Question: Today our user reported that saving his CV does not work, that it does not save his Skills, languages, driving license level, schools and prev. employments.
That is the Collection forms that i use on 2 parts of website (CV and Offers)...
Funny is that we tested it before going live and running live from IE6 to any other newer browser.
Collections is added correctly using "add foobar record" button, when there is any record in DB it appears in edit correctly, when i edit these existing it will be saved, if i remove them than they will be removed.
But when i add new, these new records is not in Form post data. I cant understand if its part of form, html is rendered correctly, why it does not include it in post...
These collections works with Offer entity, saved updated added... no problem. i have checked the controller code, the javascript code, the entity code, the html code, the collection templates, the form types..
Here is DB structure:

here is how i add collection in botz CV and Offer
'''
<div class="tbl">
<div class="row">
<div class="col" style="text-align: center; width: 100%;">Pocitacove znalosti</div>
</div>
<div class="divider"></div>
<div class="skills" data="0" data-prototype="{% filter escape %}{% include 'TvarplastTopzamBundle:Collections:SkillCollection.html.twig' with {'form': form.skills.vars.prototype} %}{% endfilter %}">
{% for skill in form.skills %}
<div class="row">
{% include 'TvarplastTopzamBundle:Collections:SkillCollection.html.twig' with {'form': skill} %}
</div>
<script type="text/javascript">$(".skills").data("index", {{ loop.index }});</script>
{% endfor %}
</div>
<div class="row">
<div class="col">
<a href="#" class="add_skill_link">Pridat pocitacovu znalost</a>
</div>
</div>
</div>
'''
Problem cannot be with entity, because if some relation exists in DB that is displayed as collection, and if its edited, it can be changed or removed, and its displayed in post parameters, then entity, form type, cannot be wrong.
but i handle form like this:
'''
public function zivotopisAction(\Symfony\Component\HttpFoundation\Request $request, $showmsg = false) {
if (!$this->get("data")->hasPerm(Role::WORKER, $this->getUser())) {
$message["show"] = true;
$message["text"] = "Nemate pozadovane opravnenia. Stranka nemoze byt zobrazena.";
$message["type"] = "box-red";
return new \Symfony\Component\HttpFoundation\Response($this->renderView("TvarplastTopzamBundle::error.html.twig", array("message" => $message)));
}
$return = array();
$message = array("show" => $showmsg, "type" => "", "text" => "");
if ($message["show"]) {
$message["text"] = "Je nutne vyplnit nasledujuce informacie pre pokracovanie.";
$message["type"] = "box-red";
}
$em = $this->getDoctrine()->getManager();
if (!is_null($this->getUser()->getZivotopis())) {
$zivotopis = $em->getRepository("TvarplastTopzamBundle:Zivotopis")->find($this->getUser()->getZivotopis()->getId());
} else {
$zivotopis = new \Tvarplast\TopzamBundle\Entity\Zivotopis();
}
$originalSkills = new \Doctrine\Common\Collections\ArrayCollection();
if ($zivotopis->getSkills()) {
foreach ($zivotopis->getSkills() as $skill) {
$originalSkills->add($skill);
}
}
$originalLanguages = new \Doctrine\Common\Collections\ArrayCollection();
if ($zivotopis->getLanguages()) {
foreach ($zivotopis->getLanguages() as $language) {
$originalLanguages->add($language);
}
}
$originalDrivingskills = new \Doctrine\Common\Collections\ArrayCollection();
if ($zivotopis->getSkilldriving()) {
foreach ($zivotopis->getSkilldriving() as $skilldriving) {
$originalDrivingskills->add($skilldriving);
}
}
$originalEmployments = new \Doctrine\Common\Collections\ArrayCollection();
if ($zivotopis->getEmployments()) {
foreach ($zivotopis->getEmployments() as $employment) {
$originalEmployments->add($employment);
}
}
$originalSchools = new \Doctrine\Common\Collections\ArrayCollection();
if ($zivotopis->getSchools()) {
foreach ($zivotopis->getSchools() as $school) {
$originalSchools->add($school);
}
}
$form = $this->createForm(new \Tvarplast\TopzamBundle\Form\ZivotopisType(), $zivotopis, array(
'action' => $this->generateUrl('zivotopis'),
));
$form->handleRequest($request);
if ($form->isValid()) {
//var_dump($_POST); die();
foreach ($originalSkills as $skill) {
if (false === $zivotopis->getSkills()->contains($skill)) {
$skill->getZivotopis()->removeElement($zivotopis);
$em->persist($skill);
$em->remove($skill);
}
}
foreach ($originalLanguages as $language) {
if (false === $zivotopis->getLanguages()->contains($language)) {
$language->getZivotopis()->removeElement($zivotopis);
$em->persist($language);
$em->remove($language);
}
}
foreach ($originalDrivingskills as $drivingskill) {
if (false === $zivotopis->getSchools()->contains($drivingskill)) {
$drivingskill->getZivotopis()->removeElement($zivotopis);
$em->persist($drivingskill);
$em->remove($drivingskill);
}
}
foreach ($originalEmployments as $employment) {
if (false === $zivotopis->getEmployments()->contains($employment)) {
$employment->getZivotopis()->removeElement($zivotopis);
$em->persist($employment);
$em->remove($employment);
}
}
foreach ($originalSchools as $school) {
if (false === $zivotopis->getSchools()->contains($school)) {
$school->getZivotopis()->removeElement($zivotopis);
$em->persist($school);
$em->remove($school);
}
}
$zivotopis->upload();
$zivotopis->setBasicUser($this->getUser());
$zivotopis = $form->getData();
$em->persist($zivotopis);
$em->flush();
$message["text"] = ($this->container->get('security.context')->isGranted('ROLE_WORKER') ? "Zivotopis" : "Profil") . " bol uspesne ulozeny.";
$message["type"] = "box-yellow";
$message["show"] = true;
}
$return["form"] = $form->createView();
$return["message"] = $message;
return $return;
'''
and my javascript looks like this:
'''
$(document).ready(function() {
$.extend({getDeleteLinkCode: function(div) {
return '<div class="col" style="margin-top: 8px; margin-left: 3px;"><a href="#" style="margin-top: 5px;" >Odstranit</a></div>';
}});
$.extend({addSubFormSelectChangeListener: function(collectionHolder, formRow, div) {
formRow.find('select' + (!div ? ':first' : '')).on("change", function() {
var org = $(this);
if (collectionHolder.find(!div ? "tr" : "div").size() > 1) {
collectionHolder.find(!div ? "tr" : "div").each(function() {
if (org.val() === $(this).find('select:first').val() && org.attr("id") !== $(this).find("select:first").attr("id")) {
org.parent().parent().remove();
}
});
}
});
}});
$.extend({addSubForm: function(collectionHolder, div) {
var prototype = collectionHolder.data('prototype');
var index = collectionHolder.data('index');
index = (index !== parseInt(index) ? 0 : index);
var form = prototype.replace(/__name__/g, index);
var formRow = $((div ? '<div class="row"></div>' : '<tr></tr>')).append(form);
var removeFormRow = $($.getDeleteLinkCode(div));
formRow.append(removeFormRow);
collectionHolder.data('index', index + 1);
collectionHolder.append(formRow);
removeFormRow.on('click', function(e) {
e.preventDefault();
formRow.remove();
});
$.addSubFormSelectChangeListener(collectionHolder, formRow, div);
}});
function addSubFormItemDeleteLink(collectionHolder, $tagFormLi, div, notag) {
var $removeFormA = $($.getDeleteLinkCode(div));
$tagFormLi.append($removeFormA);
$removeFormA.on('click', function(e) {
e.preventDefault();
$tagFormLi.remove();
});
$.addSubFormSelectChangeListener(collectionHolder, $tagFormLi, div);
}
jQuery.fn.toggleOption = function(show) {
$(this).toggle(show);
if (show) {
if ($(this).parent('span.toggleOption').length) {
$(this).unwrap();
}
} else {
if ($(this).parent('span.toggleOption').length === 0) {
$(this).wrap('<span class="toggleOption" style="display: none;" />');
}
}
};
$.extend({comboFilter: function(inputField, comboBox) {
$("#" + inputField).delayBind("input", function() {
var inputValue = $(this).val().toLowerCase();
var combobox = document.getElementById(comboBox);
$("#" + comboBox).children("span").children("optgroup").each(function() {
$(this).toggleOption(true);
});
optionToSelect = false;
$("#" + comboBox + " option").each(function() {
if ($(this).text().toLowerCase().replace(/<.+?>/g, "").replace(/\s+/g, " ").indexOf(inputValue.replace(/<.+?>/g, "").replace(/\s+/g, " ")) !== -1) {
optionToSelect = $(this);
$(this).toggleOption(true);
} else {
$(this).toggleOption(false);
}
if (optionToSelect !== false) {
$(optionToSelect).select();
}
});
$("#" + comboBox).children("optgroup").each(function() {
if ($(this).children("option").length <= 0) {
$(this).toggleOption(false);
} else {
$(this).toggleOption(true);
}
});
if ($("#" + comboBox).children("optgroup").length <= 0) {
$("#" + comboBox).children("span").children("optgroup").children("option").each(function() {
$(this).parent().toggleOption(true);
});
}
if (inputValue === '') {
combobox[0].selected = true;
$("#" + comboBox).children("span").children("optgroup").each(function() {
$(this).toggleOption(true);
});
}
}, 50);
}});
/* skills */
holderSkills = $('div.skills');
holderSkills.find('div.row').each(function() {
addSubFormItemDeleteLink(holderSkills, $(this), false, false);
});
$(".add_skill_link").on('click', function(e) {
e.preventDefault();
$.addSubForm(holderSkills, true);
});
/* driving */
holderDriving = $('div.skilldriving');
holderDriving.find('div.deletehere').each(function() {
addSubFormItemDeleteLink(holderDriving, $(this), true, true);
});
$(".add_driving_link").on('click', function(e) {
e.preventDefault();
$.addSubForm(holderDriving, true);
});
/* Lang */
holderLanguages = $('div.languages');
holderLanguages.find('div.row').each(function() {
addSubFormItemDeleteLink(holderLanguages, $(this), false, false);
});
$(".add_lang_link").on('click', function(e) {
e.preventDefault();
$.addSubForm(holderLanguages, true);
});
/* Emp */
holderEmployments = $('div.employments');
holderEmployments.find('div.deletehere').each(function() {
addSubFormItemDeleteLink(holderEmployments, $(this), false, false);
});
$(".add_zam_link").on('click', function(e) {
e.preventDefault();
$.addSubForm(holderEmployments);
});
/* Schools */
holderSchools = $('div.schools');
holderSchools.find('div.deletehere').each(function() {
addSubFormItemDeleteLink(holderSchools, $(this), false, false);
});
$(".add_Schools_link").on('click', function(e) {
e.preventDefault();
$.addSubForm(holderSchools);
});
});
'''
Any idea where can the problem be?
Thank you very much
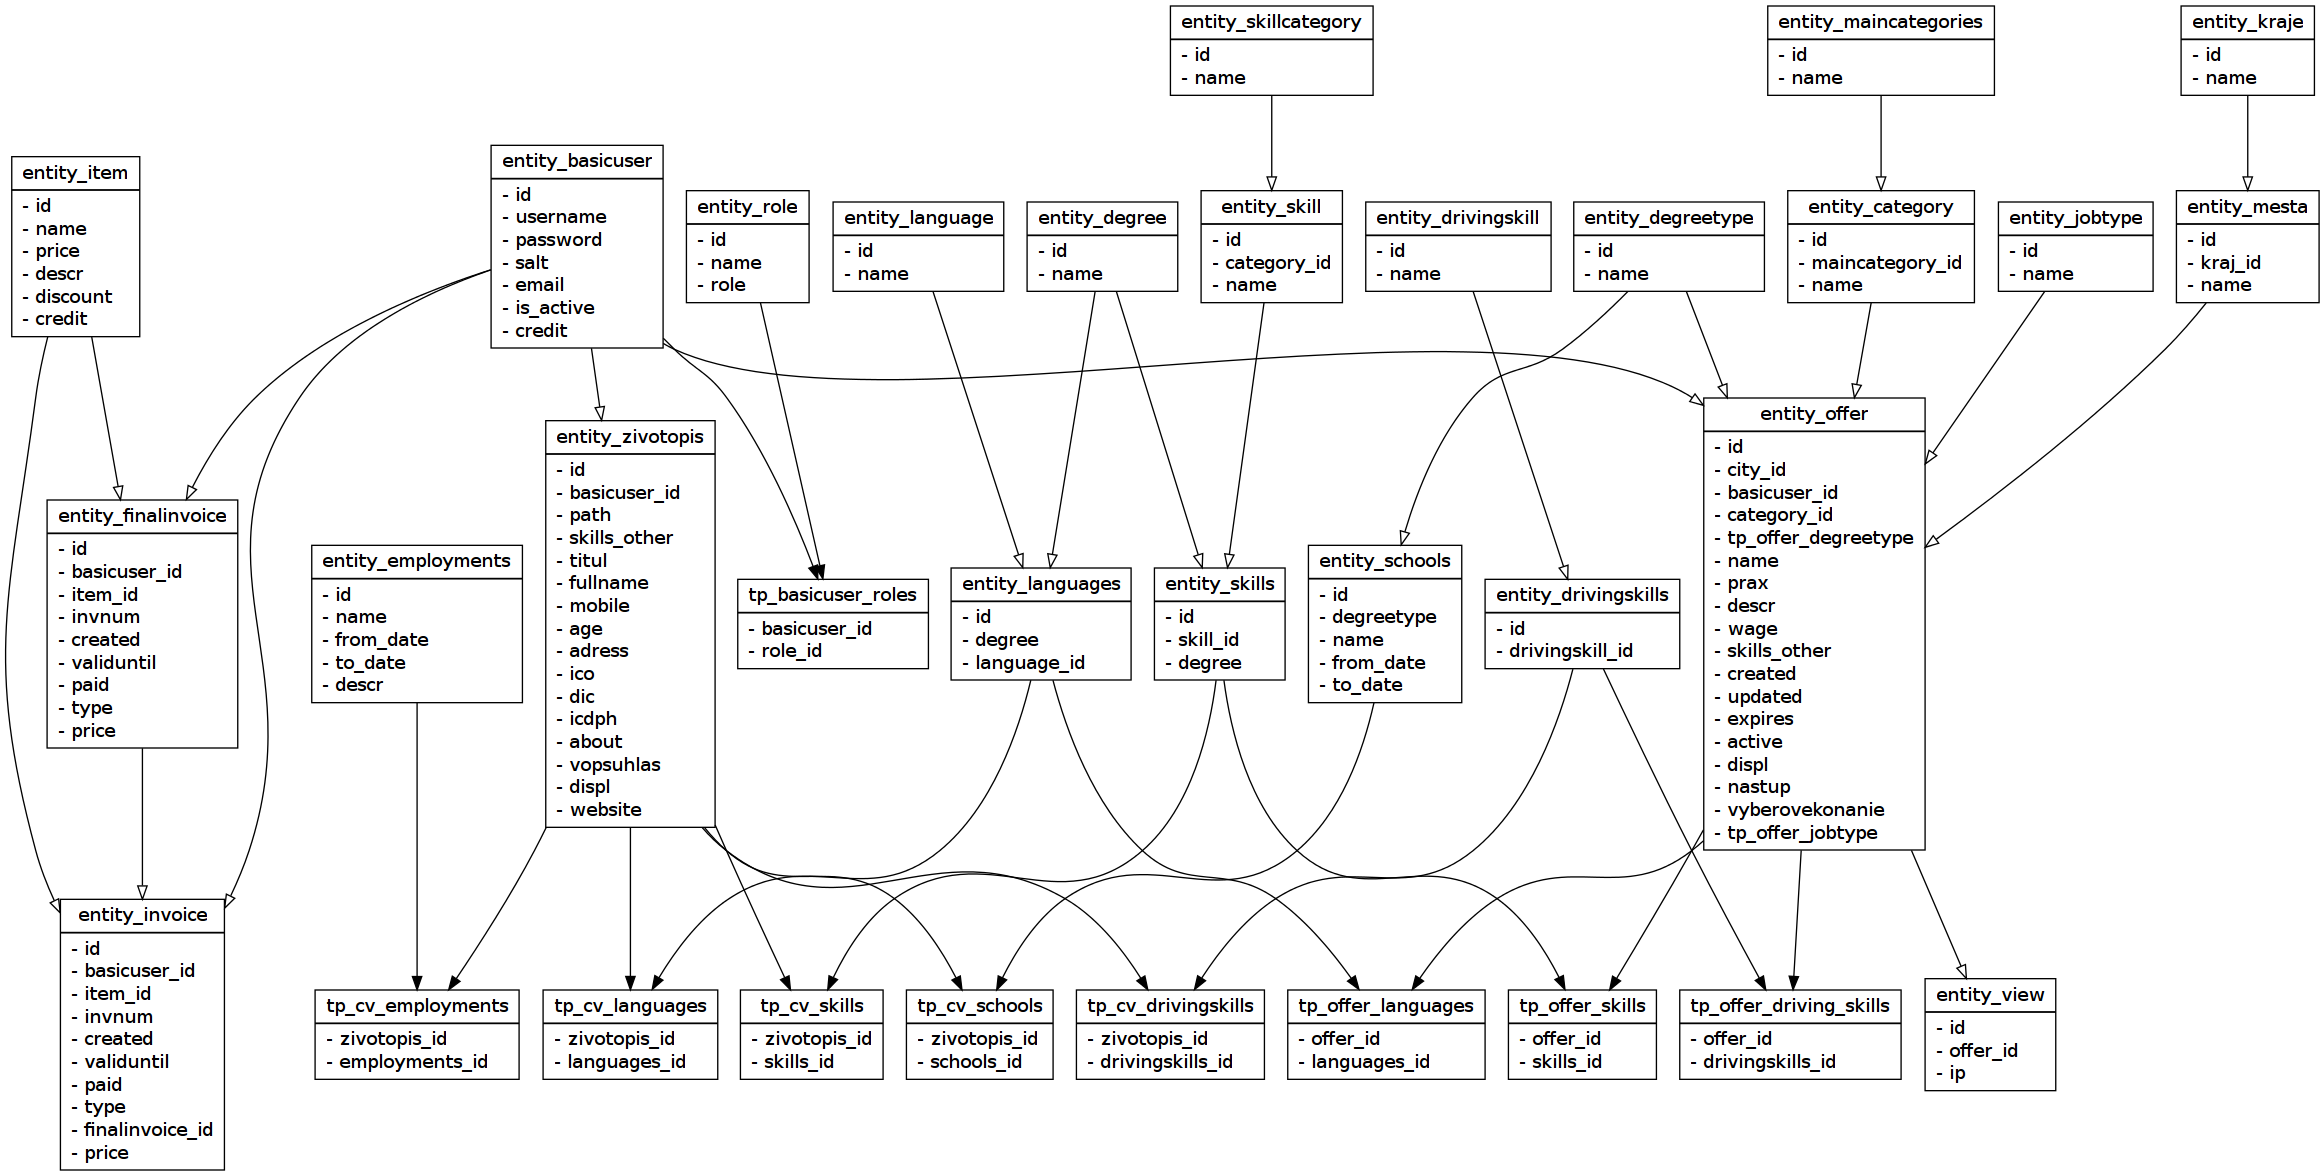
Answer: Thanks to <URL>
Solved by switching first 2 lines to be {form} first and div the second
i had something like
'''
<div .....>
{form....}
some html
</div>
<div>
htmlhhtml
</div>
</div>
{endform}
'''
That was the reason why browser was not able to read newly added items